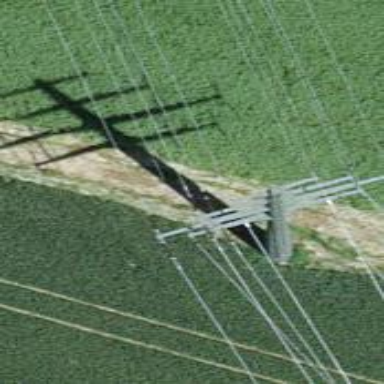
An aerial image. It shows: Minor power line with three cables.